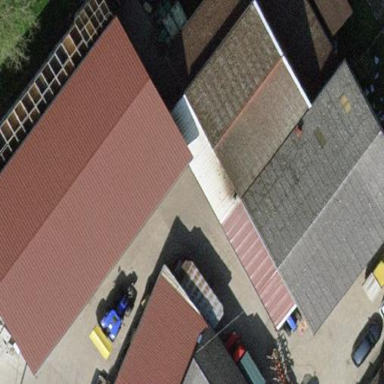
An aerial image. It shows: Farm building.